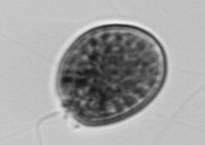
Label: Prorocentrum